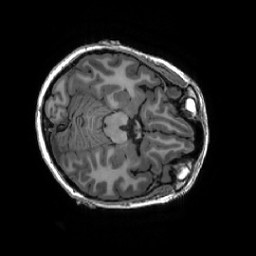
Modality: T1w
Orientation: axial
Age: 22
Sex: female
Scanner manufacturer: ge
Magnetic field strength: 3 T
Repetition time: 0.007348 s
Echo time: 0.003036 s